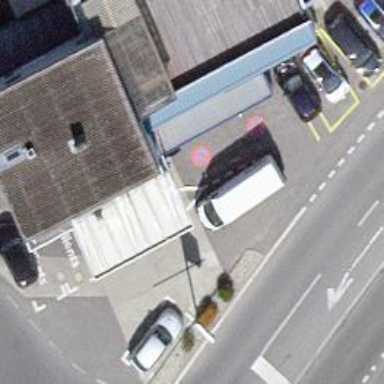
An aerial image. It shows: Fuel station.